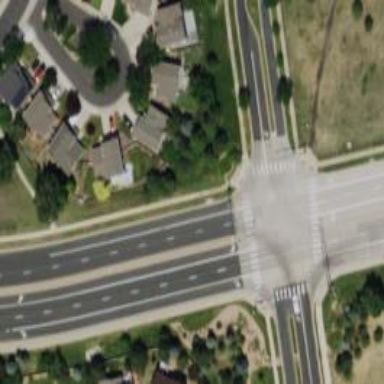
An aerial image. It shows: Marked road crossing.